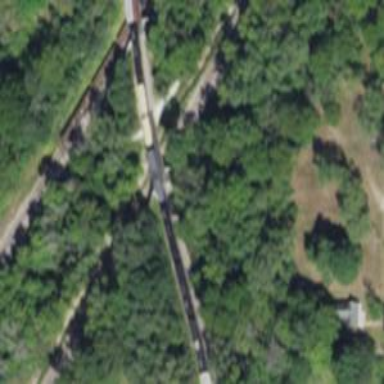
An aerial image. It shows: Bridge over single railway track.